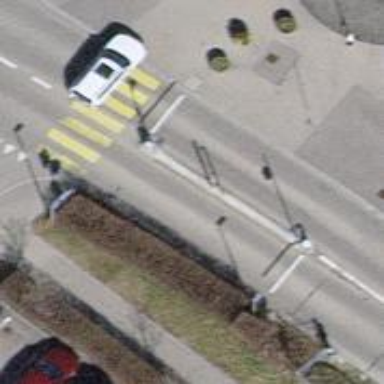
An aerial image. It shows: Lift gate barrier.